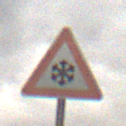
Verkehrszeichen: SchneeOderEisglaette
Umgebung: Outdoor, Nature
Tageszeit: Midday
Wetter: Overcast
Licht: Natural
Jahreszeit: NotSpecified
Kontrast: LowContrast